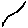
Label: line